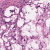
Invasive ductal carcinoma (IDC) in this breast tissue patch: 1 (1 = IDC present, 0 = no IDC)